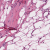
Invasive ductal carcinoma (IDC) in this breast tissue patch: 1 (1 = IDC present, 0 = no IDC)